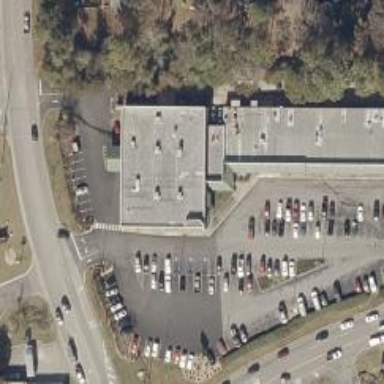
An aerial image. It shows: Pharmacy providing healthcare services.